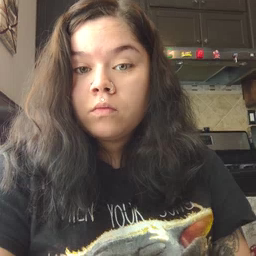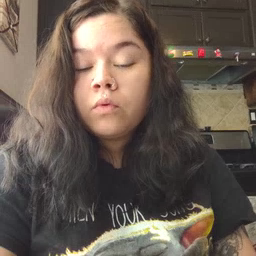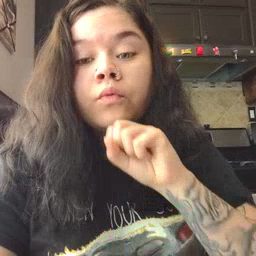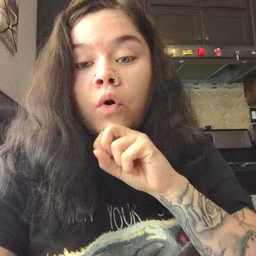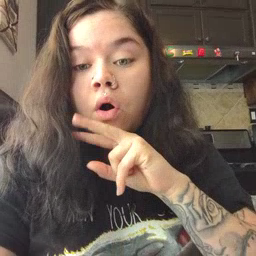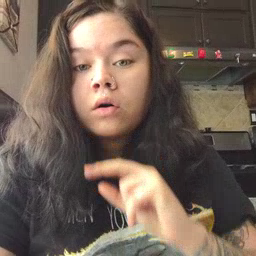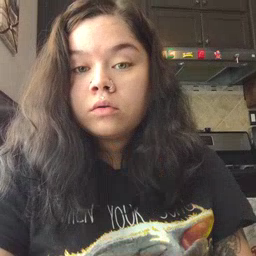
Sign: frog